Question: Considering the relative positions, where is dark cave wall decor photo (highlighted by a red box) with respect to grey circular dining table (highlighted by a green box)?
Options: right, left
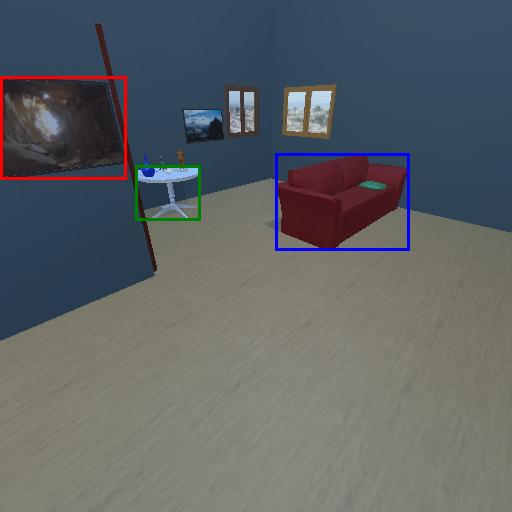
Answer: right